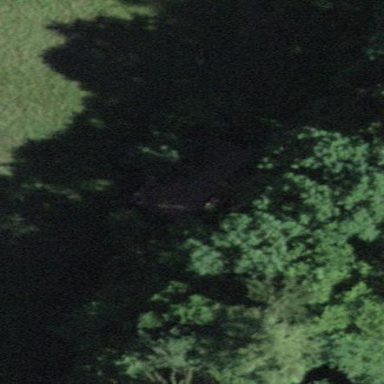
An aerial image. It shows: Barn.